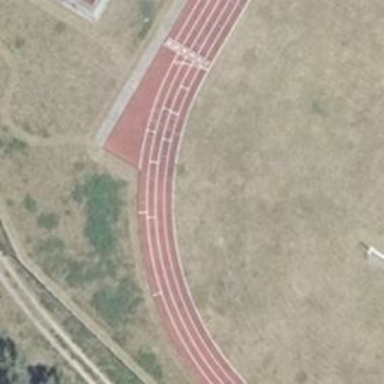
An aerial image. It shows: Athletic track located in leisure land area.